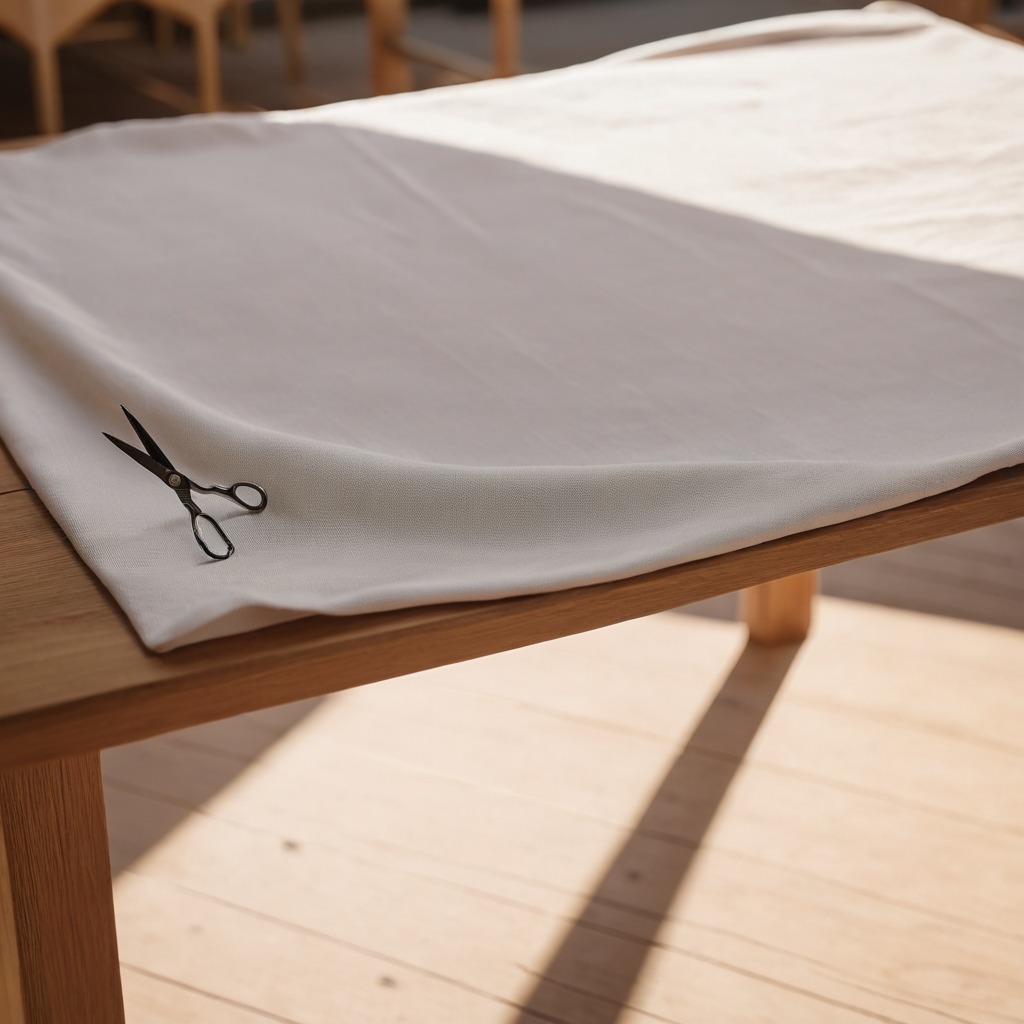
A scissor lying on a wooden table in an outdoor workshop during daytime bright natural light soft shadows worn but beneath the cloth